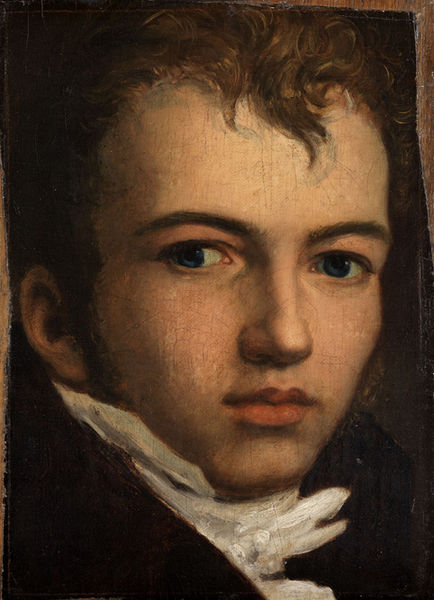
Titel: Bildnis des Malers Johann Carl Eggers
Künstler: Friedrich Overbeck
Standort: Karlsruhe
Institution: Staatliche Kunsthalle Karlsruhe
Schlagwörter: blau, dunkel, gemälde, kopf, mann, schatten, weiß, braun, frisur, haar, hell, holz, licht, mund, nase, ohr, schwarz, stirn, ölbild, blick, rot, schal, tuch, malerei, alt, bart, blond, hemd, jacke, jung, augen, barock, falten, gesicht, inkarnat, kragen, rahmen, bildnis, halskrause, portrait, porträt, öl, auge, fransen, haare, mantel, adel, klassizismus, augenbrauen, blaue augen, brünett, frontal, kinn, kontrast, lippe, lippen, locke, locken, ohren, renaissance, seitlich, farbe, romantik, ölgemälde, nah, ernst, brauen, halstuch, junge, rüschen, augenbraue, gehrock, braune haare, kurze haare, knabe, gentleman, links, plastisch, lockig, selbstbildnis, backenbart, intensiv, leinwand, koteletten, stehkragen, pupille, schielen, strähne, gedreht, kotletten, kravatte, abwesend, eitel, jüngling, wangenknochen, junger mann, iris, portät, augenbraun, jakett, kühl, dicht, binder, halsbinde, holztafel, rote, gewellt, rote lippen, mozart, berechnend, epoche, voll, weisses hemd, eisig, formatfüllend, bartlos, muns, herablassend, volle lippen, hend, gelockt, eisblau, kottletten, silberblick, schlegel, vollmundig, roter mund, stirnfransen, kragne, hal, stirnlocke, beigen, 19. jahrhundert, e, 1830, halztuch, ju g, jung mann, juner mann